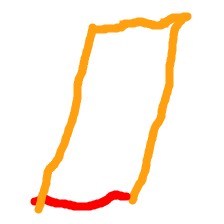
Shape: parallelogram